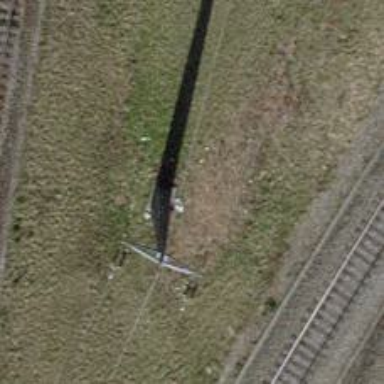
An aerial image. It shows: Power pole.